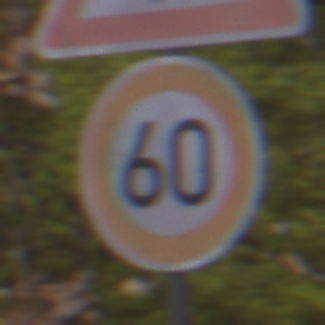
Verkehrszeichen: Geschwindigkeit60
Zusatzzeichen oben: KinderLinks
Umgebung: Outdoor, Nature
Tageszeit: Midday
Wetter: Overcast
Licht: Natural
Jahreszeit: Autumn
Kontrast: LowContrast